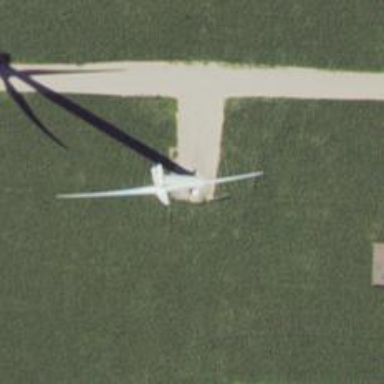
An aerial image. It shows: Wind generator using wind turbines of horizontal axis.